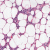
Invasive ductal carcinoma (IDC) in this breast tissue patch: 1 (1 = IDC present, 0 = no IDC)